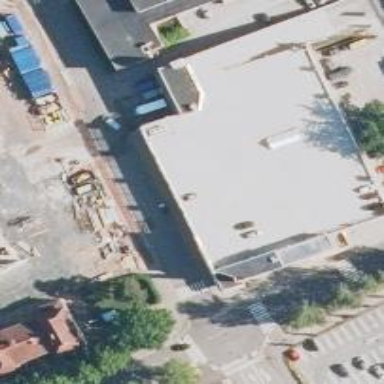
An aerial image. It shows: Supermarket with red exterior. The building has flat roof.